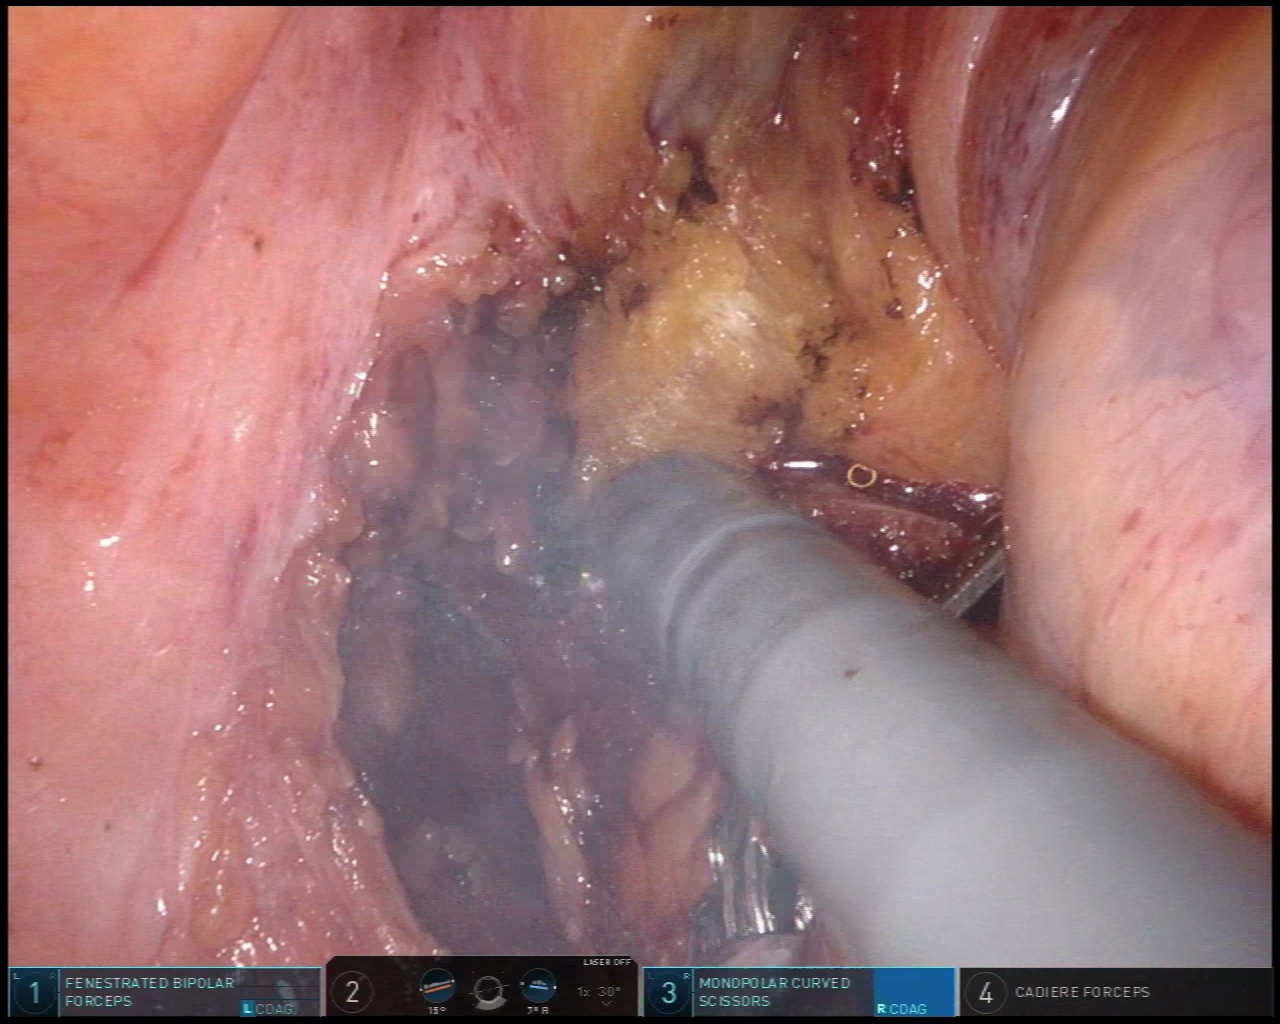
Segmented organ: vesicular_glands
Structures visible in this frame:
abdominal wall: no
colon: no
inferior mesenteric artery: no
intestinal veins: no
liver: no
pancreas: no
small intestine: no
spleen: no
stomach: no
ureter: no
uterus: no
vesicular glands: yes